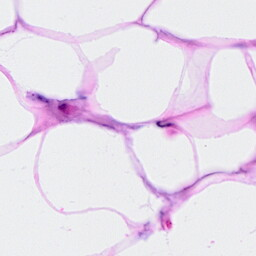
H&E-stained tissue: Breast